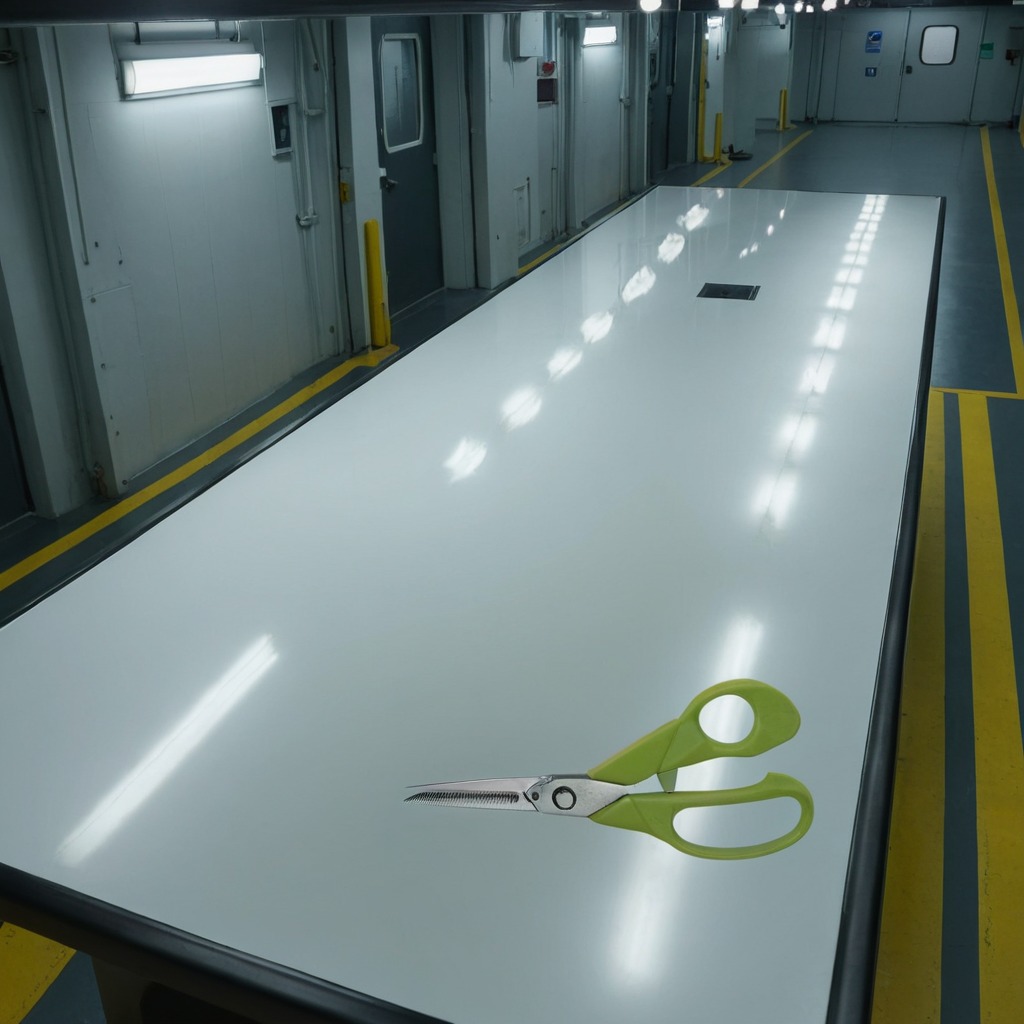
A scissor lying on a high-gloss table in a ship maintenance bay industrial lighting.